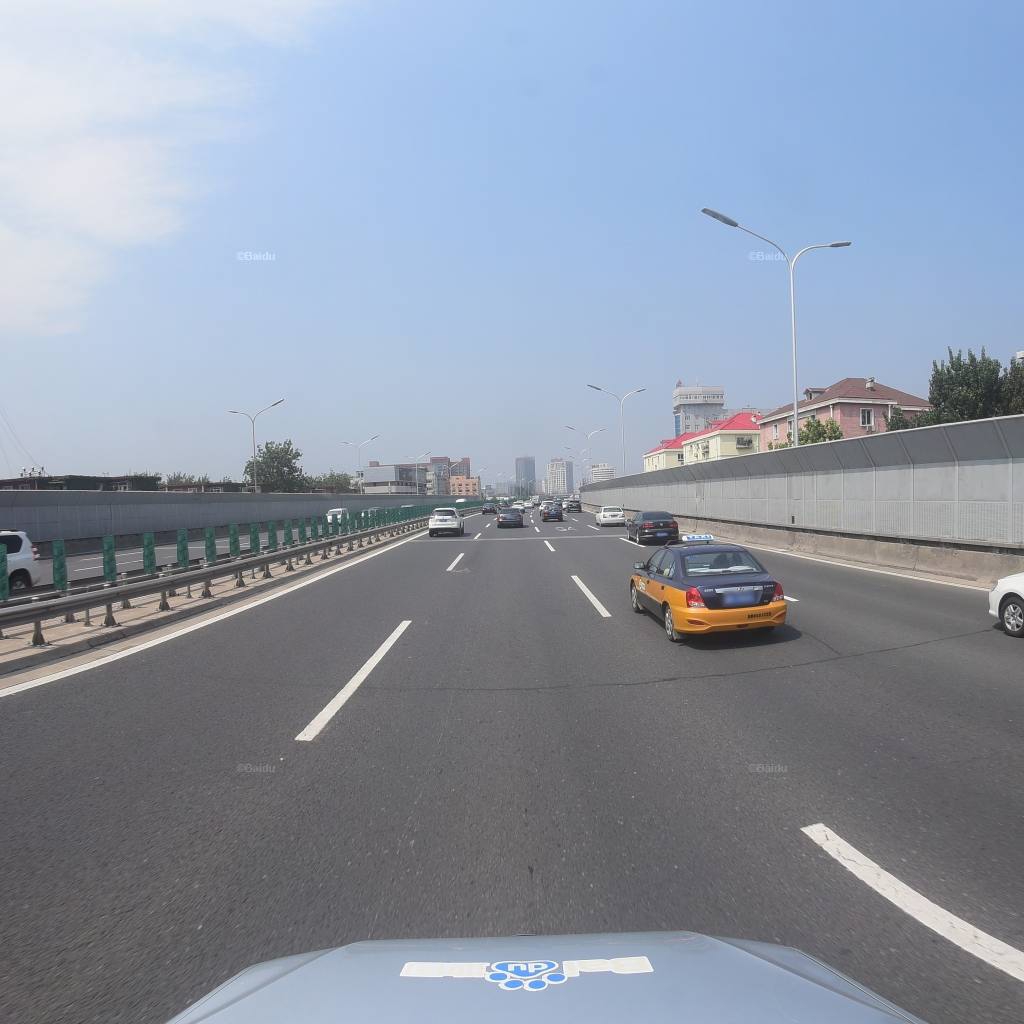
Region: Fengtai
Road damage annotations: longitudinal patch, transverse patch